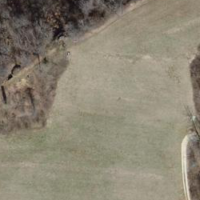
EUNIS habitat code: 41
Species observed at this site:
Gonepteryx rhamni
Anthocharis cardamines